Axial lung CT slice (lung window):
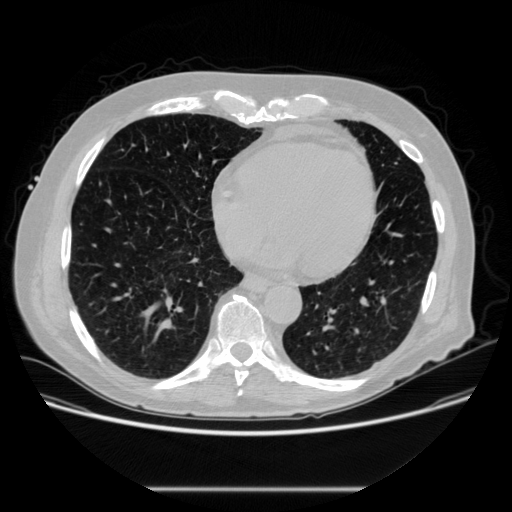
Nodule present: no